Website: lowes
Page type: customer-info-address
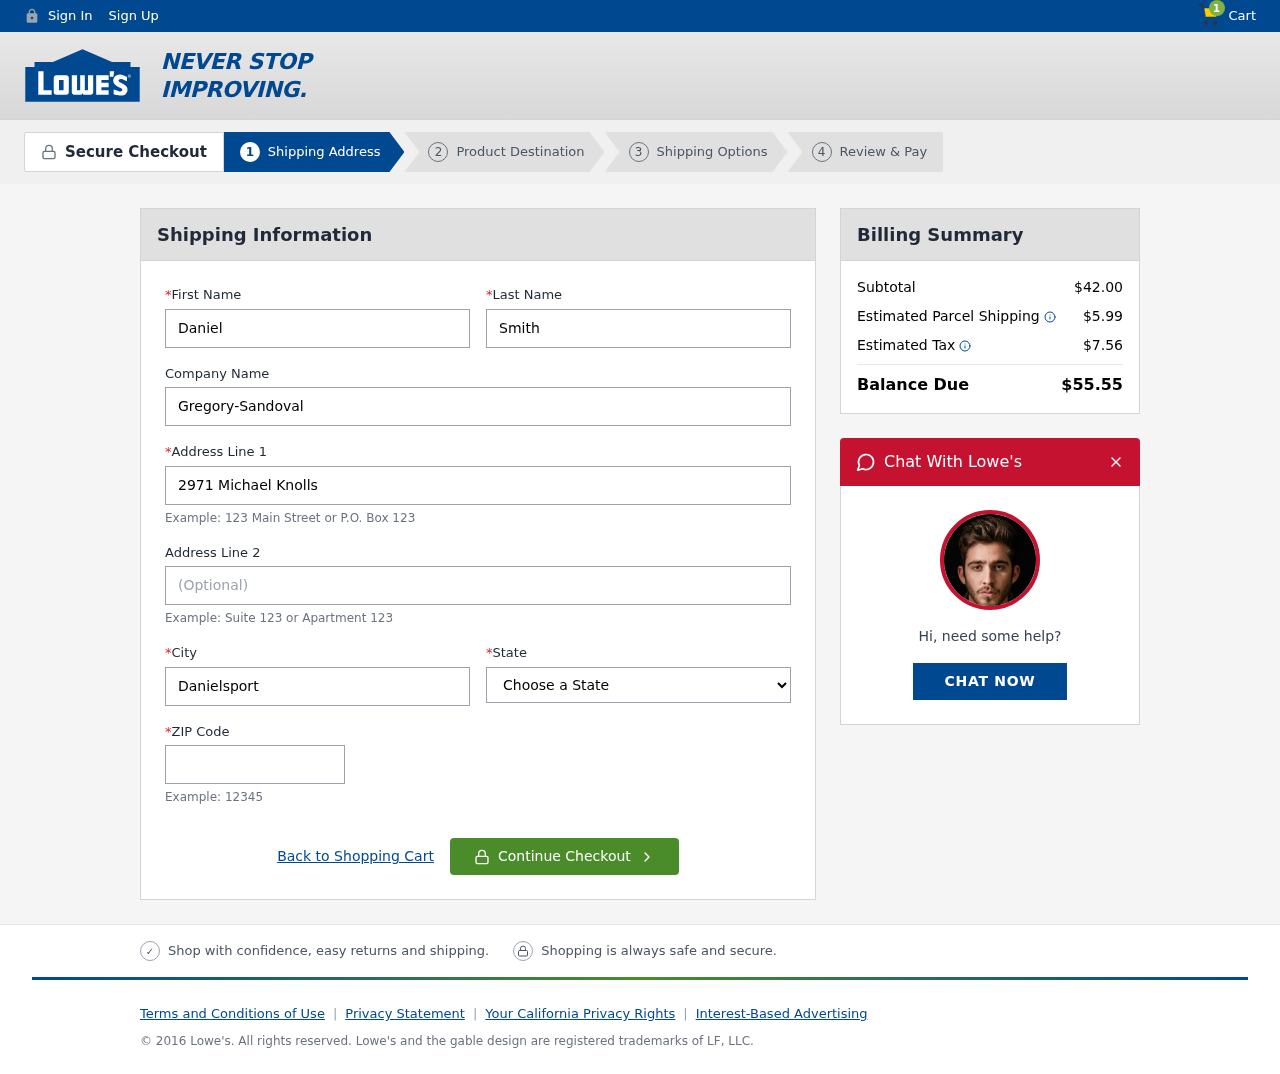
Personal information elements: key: PII_CITY
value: Danielsport
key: PII_COMPANY
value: Gregory-Sandoval
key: PII_FIRSTNAME
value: Daniel
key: PII_LASTNAME
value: Smith
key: PII_POSTCODE
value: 27279
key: PII_STATE
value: Wisconsin
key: PII_STREET
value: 2971 Michael Knolls
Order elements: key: ORDER_NUM_ITEMS
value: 1
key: ORDER_SUBTOTAL
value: $42.00
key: ORDER_SHIPPING_COST
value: $5.99
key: ORDER_TAX
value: $7.56
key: ORDER_TOTAL
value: $55.55